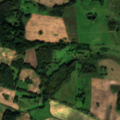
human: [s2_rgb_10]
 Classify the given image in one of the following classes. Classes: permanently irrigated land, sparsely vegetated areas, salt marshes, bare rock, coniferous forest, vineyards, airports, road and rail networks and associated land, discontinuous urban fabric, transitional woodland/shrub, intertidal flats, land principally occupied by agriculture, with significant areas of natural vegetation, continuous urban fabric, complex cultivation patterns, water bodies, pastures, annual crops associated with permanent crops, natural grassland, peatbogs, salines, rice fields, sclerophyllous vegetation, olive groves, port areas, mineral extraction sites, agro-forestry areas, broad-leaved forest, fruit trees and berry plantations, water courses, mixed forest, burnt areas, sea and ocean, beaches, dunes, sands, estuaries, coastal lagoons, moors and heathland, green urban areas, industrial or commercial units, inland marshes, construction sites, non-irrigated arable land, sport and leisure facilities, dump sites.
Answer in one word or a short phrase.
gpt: non-irrigated arable land, land principally occupied by agriculture, with significant areas of natural vegetation, transitional woodland/shrub